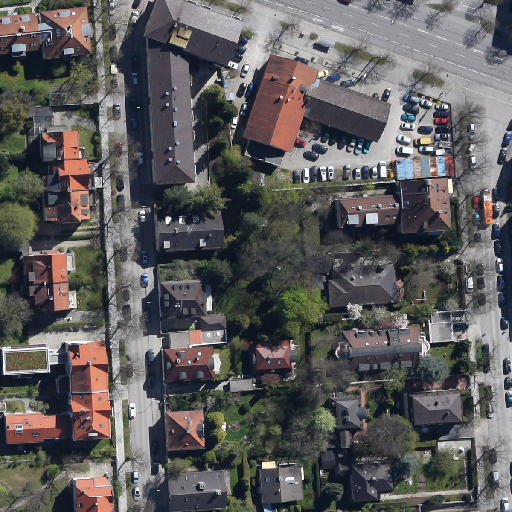
Referring expression: heavy-duty vehicle in the parking area